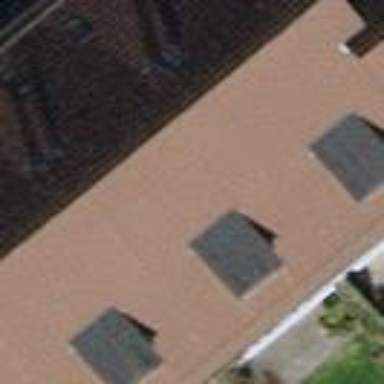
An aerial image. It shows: Terrace building with gabled roof made of tiles.